Question:
I have the data above and I was wondering if there is a way to search for records whos parameters are
tapped: Yes
packageName: com.zeus.jackpot
Thanks
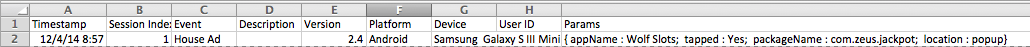
Answer: You could simply filter the data by adding filters to the header row (under Data in excel 2010) and typing some or all of the string.
If you need to do it in a formula use the FIND() function eg
=FIND("tapped: Yes packageName: com.zeus.jackpot",I2)
It will return the start position of the string if it finds it otherwise it will return an #N/A error. You could trap this so:
=IF(ISNA(FIND("tapped: Yes packageName: com.zeus.jackpot",I2)),"not found","found")
This assumes that the cell in the params field is a string.
I'm assuming the params field is in column I as there is no column header above that field (obviously change "not found" and "found" to something more appropriate, eg 0 or 1).
If I've got the wrong idea please correct my assumptions or supply more info, ta.